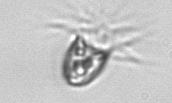
Label: Balanion